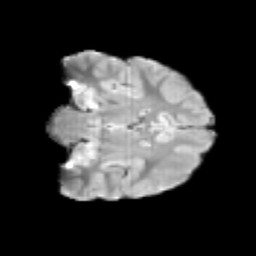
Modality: T2w
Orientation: coronal
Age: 9
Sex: male
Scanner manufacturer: siemens
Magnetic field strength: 3 T
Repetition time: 3.8 s
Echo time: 0.07 s